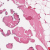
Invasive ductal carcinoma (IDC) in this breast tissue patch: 0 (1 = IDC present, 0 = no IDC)